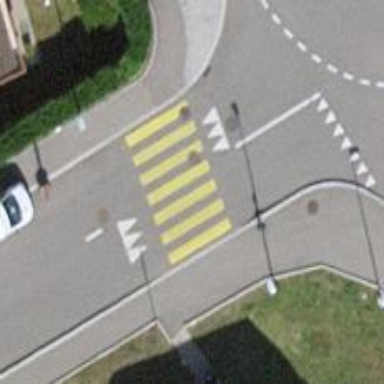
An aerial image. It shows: Marked crossing with zebra stripes on the road.